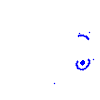
Particle: electron